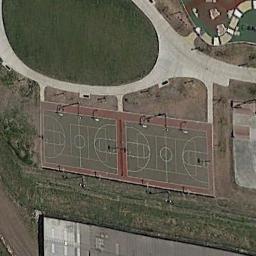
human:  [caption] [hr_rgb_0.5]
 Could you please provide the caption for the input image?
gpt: There are two basketball courts in the middle of grass next to an open place .

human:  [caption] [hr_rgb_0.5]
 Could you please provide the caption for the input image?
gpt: Two basketball courts on the lawn and the open area beside .

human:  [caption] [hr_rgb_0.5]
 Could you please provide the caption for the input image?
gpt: There is an oval green field beside the basketball court .

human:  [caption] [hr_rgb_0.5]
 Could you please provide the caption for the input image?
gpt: Beside the basketball courts there is a lawn surrounded by roads and some buildings .

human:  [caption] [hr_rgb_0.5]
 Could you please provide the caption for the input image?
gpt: The grass is next to two basketball courts .